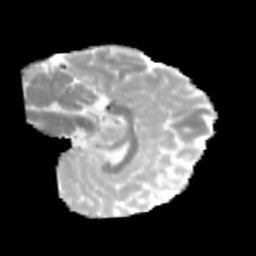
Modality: MD
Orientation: sagittal
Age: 11
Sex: female
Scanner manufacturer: siemens
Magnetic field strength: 3 T
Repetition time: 3.8 s
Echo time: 0.07 s